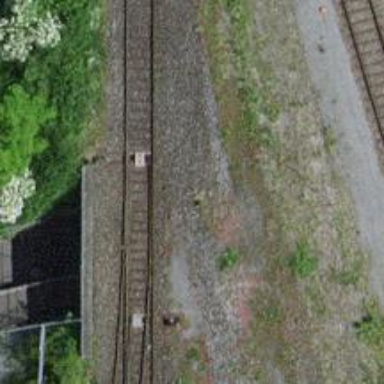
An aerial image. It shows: Railway switch.